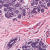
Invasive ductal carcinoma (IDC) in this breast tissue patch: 0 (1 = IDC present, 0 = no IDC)